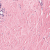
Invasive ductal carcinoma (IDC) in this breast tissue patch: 0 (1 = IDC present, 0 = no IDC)